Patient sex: F
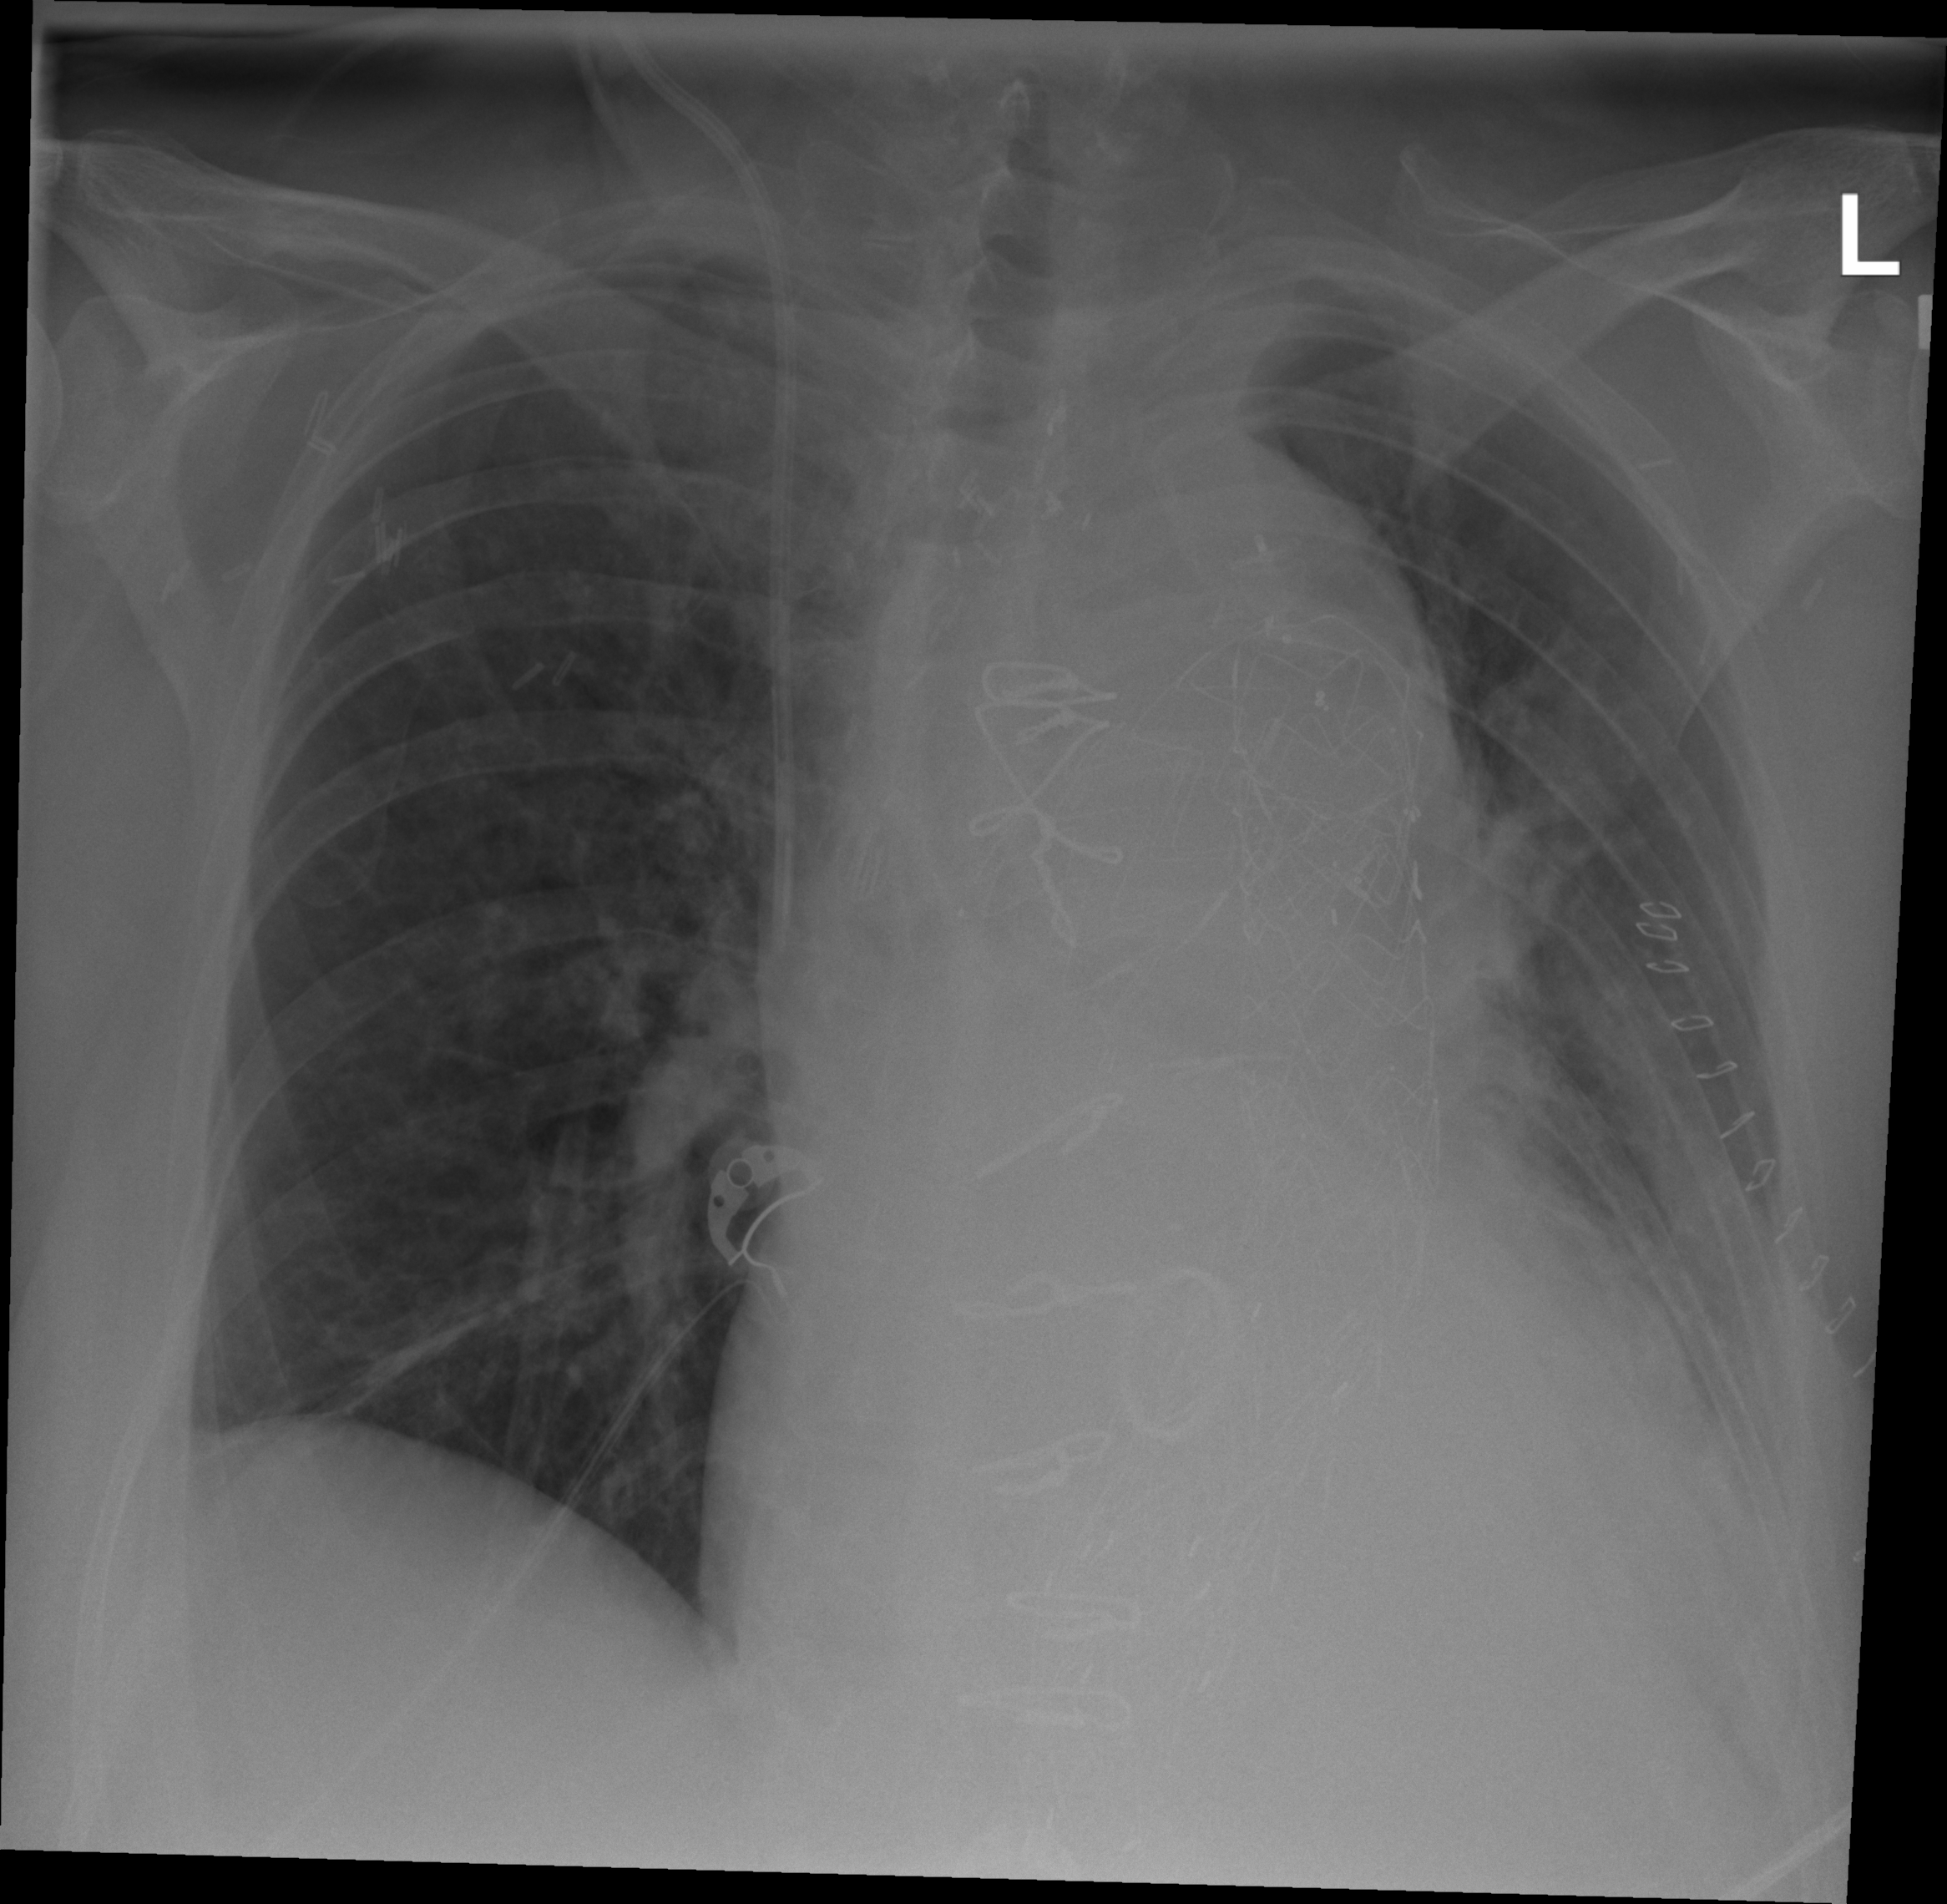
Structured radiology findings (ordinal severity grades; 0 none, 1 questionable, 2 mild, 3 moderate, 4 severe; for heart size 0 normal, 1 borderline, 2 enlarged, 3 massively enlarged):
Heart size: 2
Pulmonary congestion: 2
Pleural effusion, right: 0
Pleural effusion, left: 2
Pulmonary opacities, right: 0
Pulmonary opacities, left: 2
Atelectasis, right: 0
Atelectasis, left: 2